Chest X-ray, PA view. Patient: 39 years old, sex F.
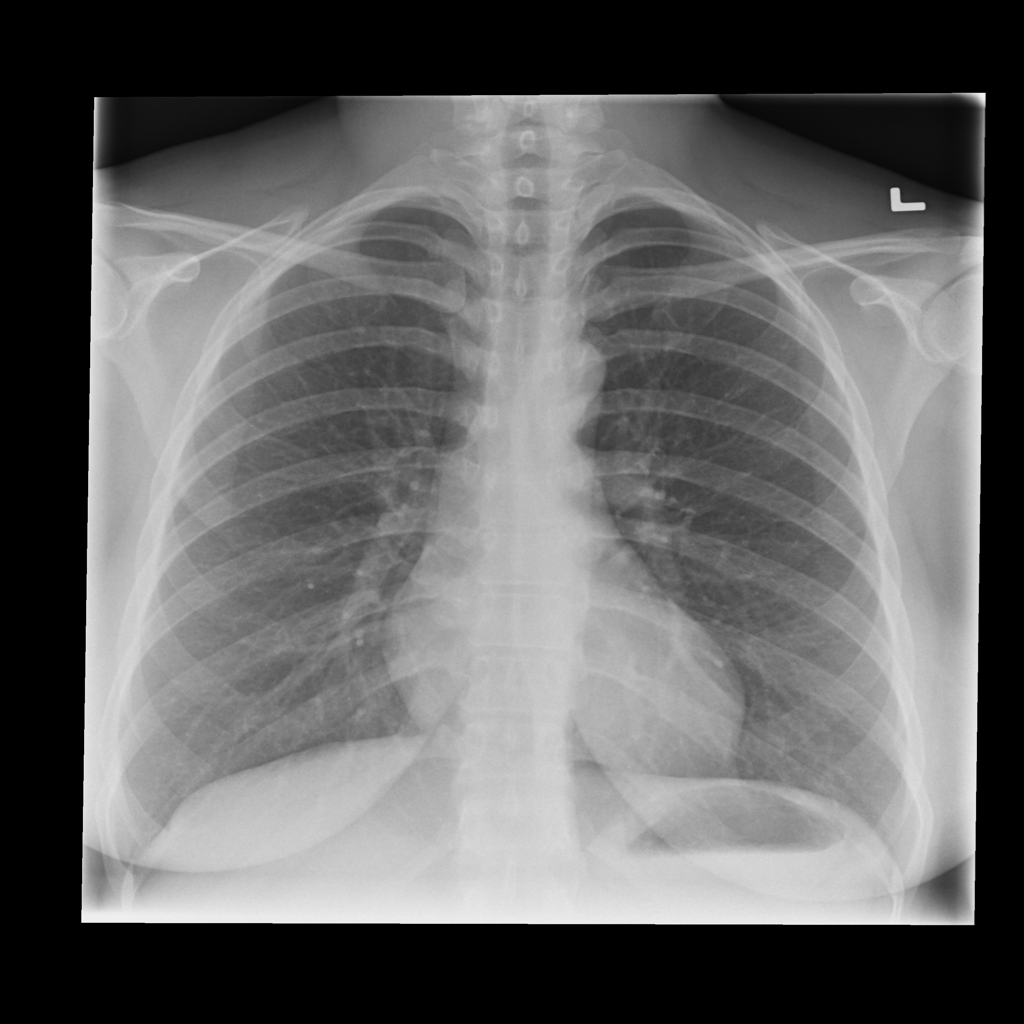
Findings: No Finding